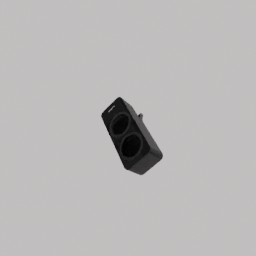
Label: electronics